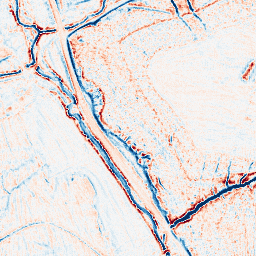
Category: edge_preserving
Decomposition family: bilateral
Decomposition parameters: d: 9
sigma_color: 50
sigma_space: 100
Upsampling method: fft_zeropad
Upsampling parameters: scale: 8
Upsampling scale: 8